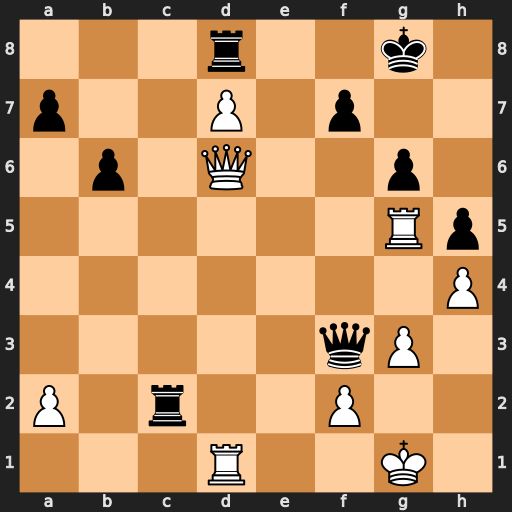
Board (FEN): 3r2k1/p2P1p2/1p1Q2p1/6Rp/7P/5qP1/P1r2P2/3R2K1
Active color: w
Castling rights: -
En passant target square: -
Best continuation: Rxg6+ Kh7 Rf6 Rxd7 Rxf3